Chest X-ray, AP view. Patient: 65 years old, sex F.
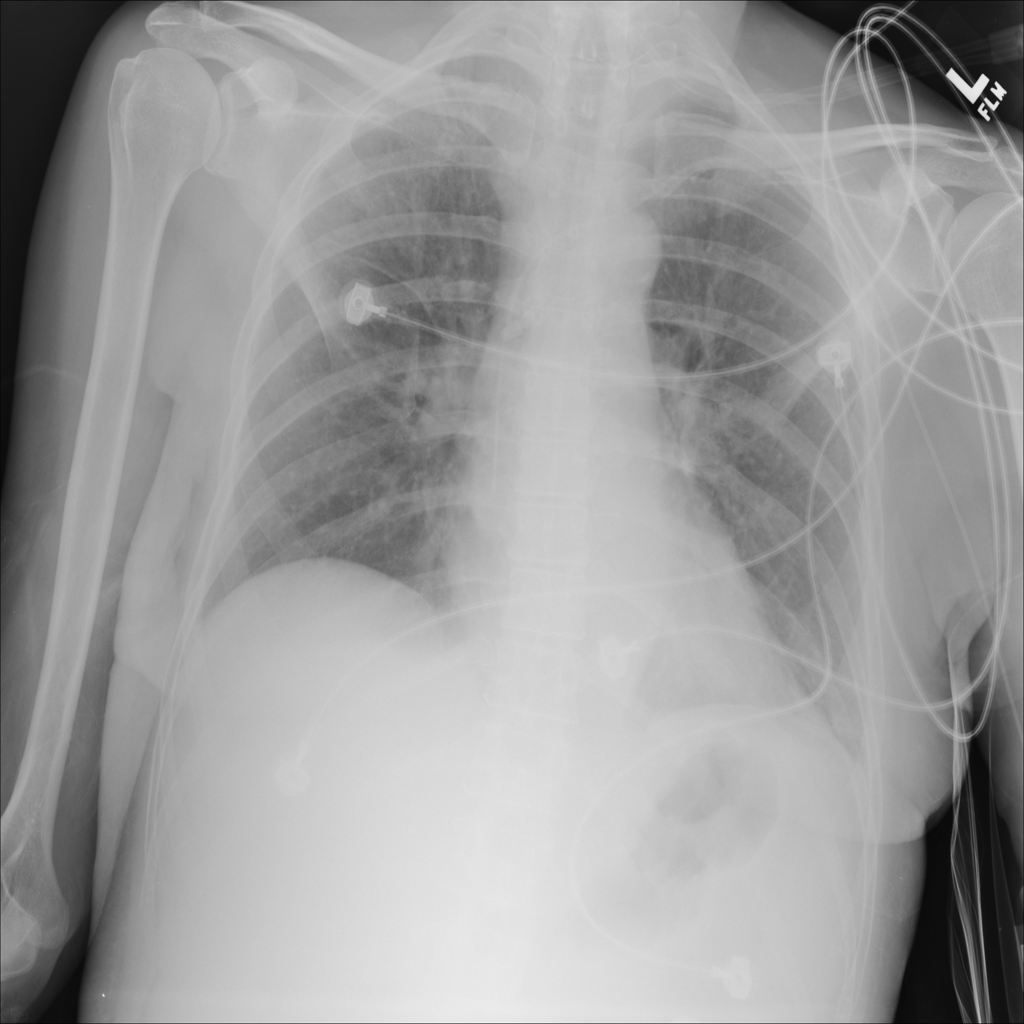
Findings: No Finding